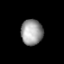
Tissue: lung
Cell type: Epithelial cells
Senescence score: 0.2233
Nuclear area (px): 547
Mean DAPI intensity: 155.377